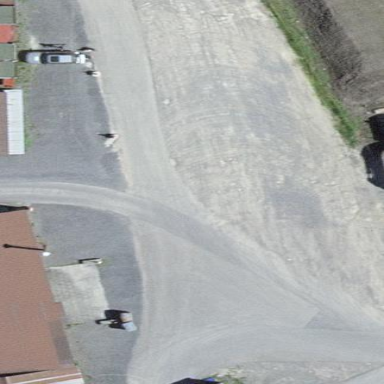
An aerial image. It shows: Parking area.